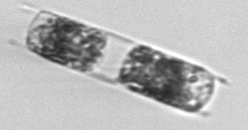
Label: Hemiaulus